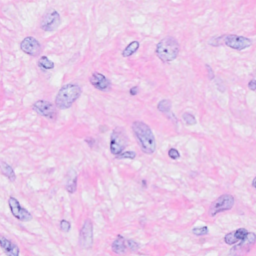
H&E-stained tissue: Breast